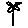
Label: flower